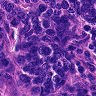
Metastatic tissue present: yes